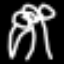
Label: palm tree